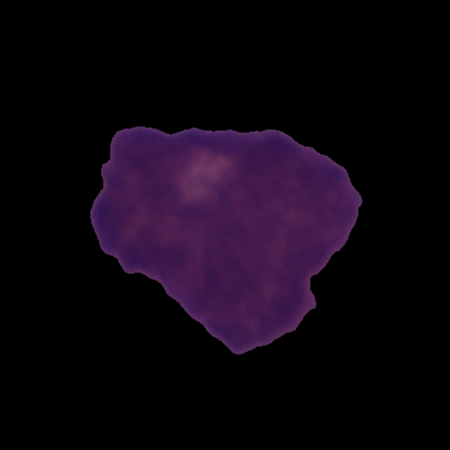
Label: cancer